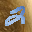
Label: 2